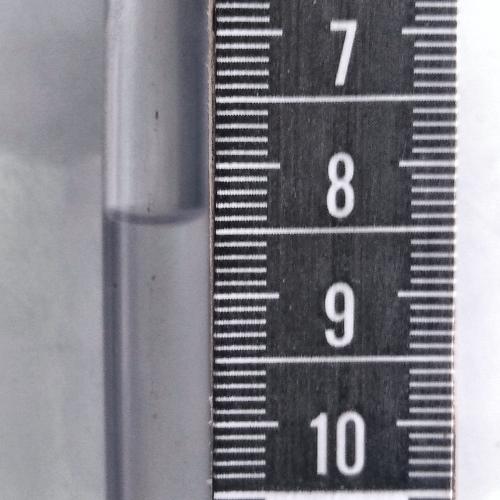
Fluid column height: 8.4 cm